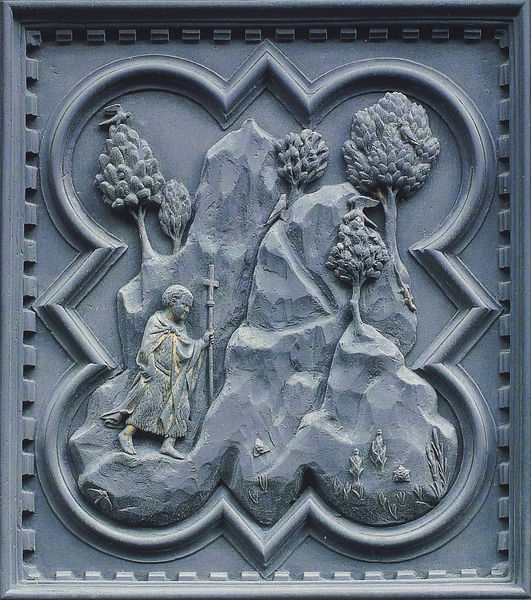
Titel: Südportal
Künstler: Andrea Pisano
Standort: Florenz, Baptisterium (EU - I - Toskana)
Schlagwörter: baum, berg, blau, falke, felsen, fuß, laub, mann, umhang, vogel, bäume, grau, holz, tür, gras, weg, wiese, halten, rahmen, stein, steine, taube, bild, gräser, vögel, gehen, figur, gewand, gold, haare, mantel, gotik, stock, relief, stab, berge, fels, gebirge, formen, füsse, ornamente, metall, bildhauerei, bronze, plastik, allein, bögen, moses, kreuz, wandern, barfuß, kachel, schnitzerei, portal, wanderer, florenz, mönch, heiliger, kräuter, quadrat, barfus, klee, tahmen, wanderung, toskana, vierpass, pilger, apostel, heiliger geist, mose, web